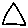
Label: triangle